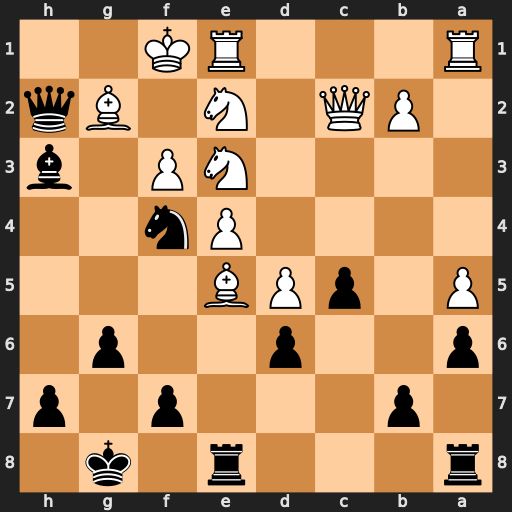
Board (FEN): r3r1k1/1p3p1p/p2p2p1/P1pPB3/4Pn2/4NP1b/1PQ1N1Bq/R3RK2
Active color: b
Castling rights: -
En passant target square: -
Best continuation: Bxg2+ Nxg2 Qxg2#